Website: apple
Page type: billing-address
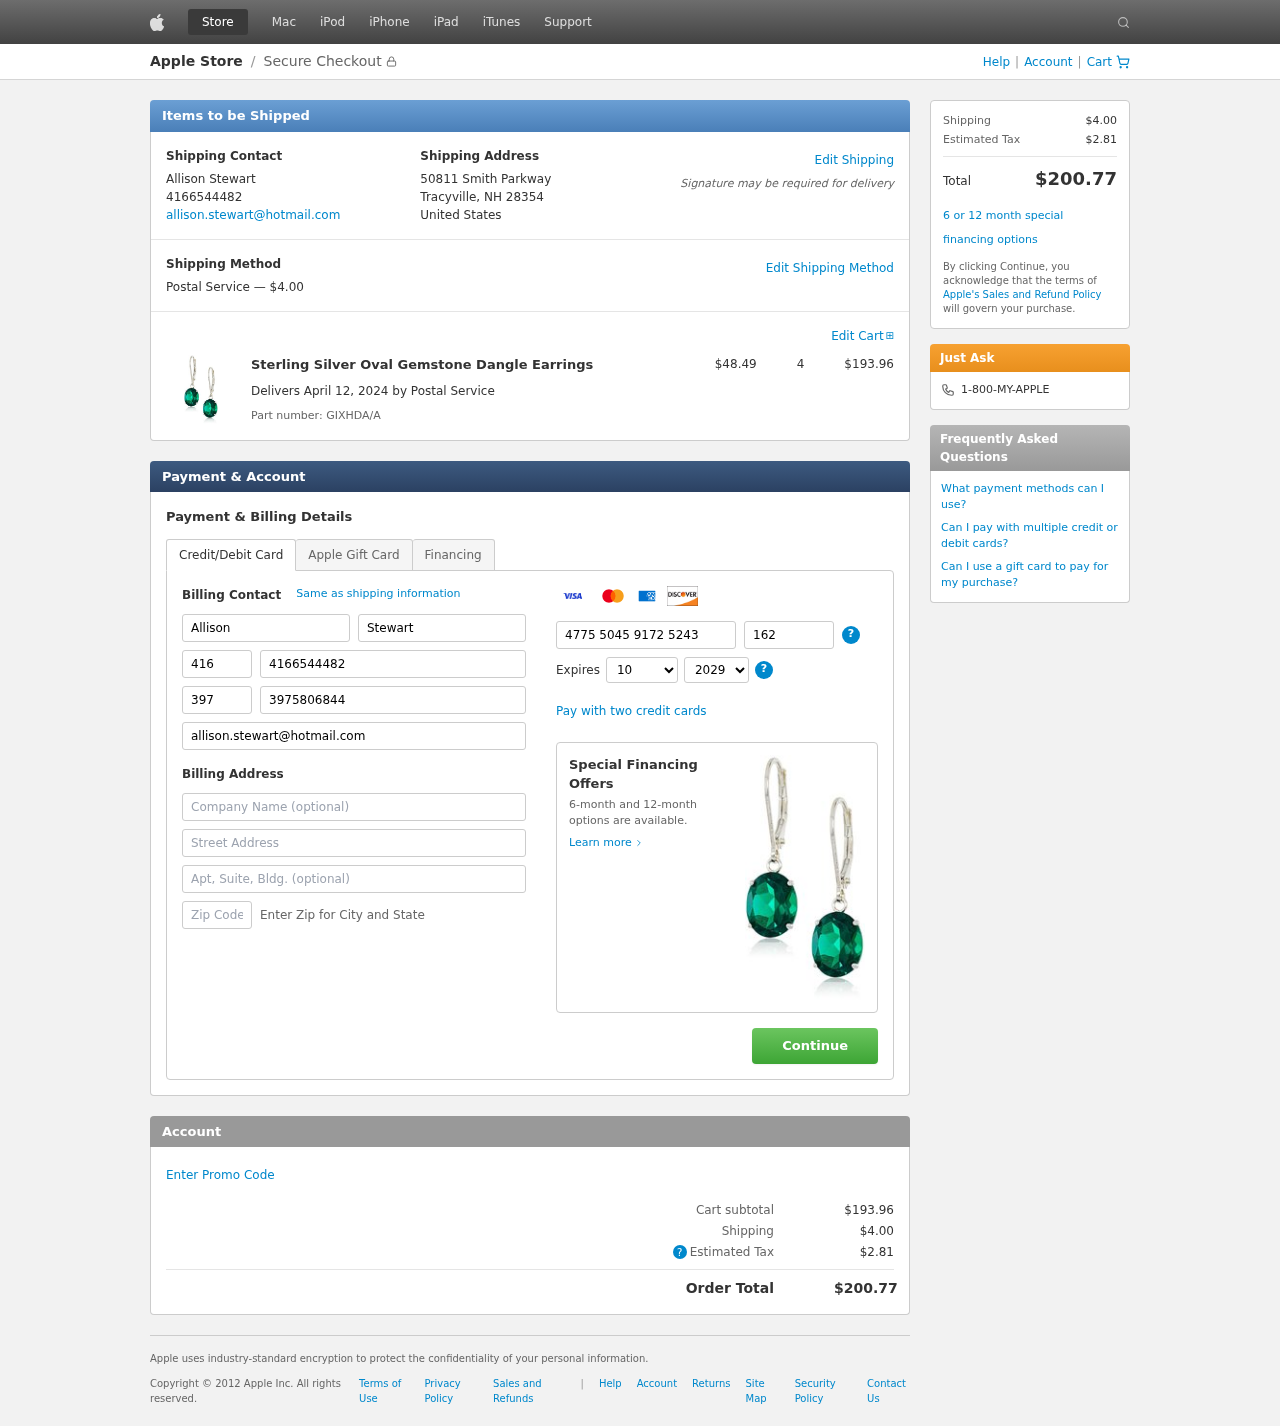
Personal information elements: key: PII_CARD_CVV
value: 162
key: PII_CARD_EXPIRY_MONTH
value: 10
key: PII_CARD_EXPIRY_YEAR
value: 29
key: PII_CARD_NUMBER
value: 4775 5045 9172 5243
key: PII_CITY_STATE_ZIP
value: Tracyville, NH 28354
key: PII_COUNTRY
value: United States
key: PII_EMAIL
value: allison.stewart@hotmail.com
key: PII_FIRSTNAME
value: Allison
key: PII_FULLNAME
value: Allison Stewart
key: PII_LASTNAME
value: Stewart
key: PII_PHONE
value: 4166544482
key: PII_PHONE_ALT
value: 3975806844
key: PII_PHONE_ALT_AREA
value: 397
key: PII_PHONE_AREA
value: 416
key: PII_STREET
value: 50811 Smith Parkway
Product elements: key: PRODUCT1_NAME
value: Sterling Silver Oval Gemstone Dangle Earrings
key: PRODUCT1_PRICE
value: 48.49
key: PRODUCT1_QUANTITY
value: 4
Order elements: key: ORDER_SHIPPING_COST
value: $4.00
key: ORDER_SUBTOTAL
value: $193.96
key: ORDER_DELIVERY_DATE
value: April 12, 2024
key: ORDER_PART_NUMBER
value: GIXHDA/A
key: ORDER_TAX
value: $2.81
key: ORDER_TOTAL
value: $200.77